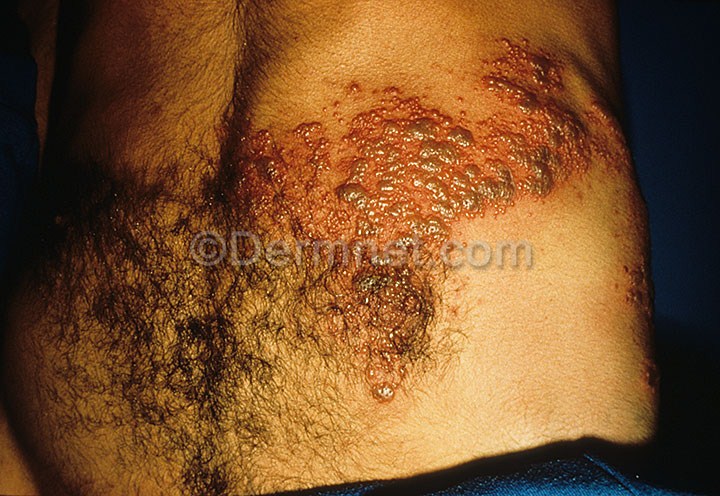
Disease: Herpes HPV and other STDs Photos